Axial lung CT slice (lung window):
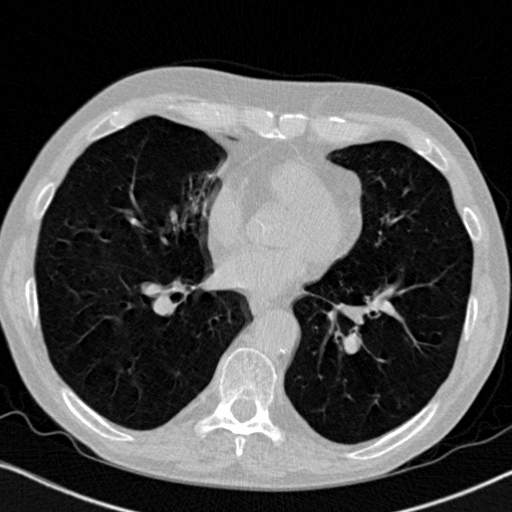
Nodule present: no